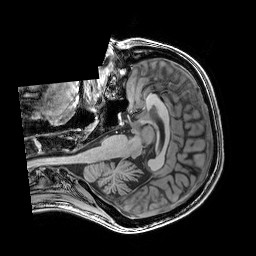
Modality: T1w
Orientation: axial
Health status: healthy
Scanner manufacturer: philips
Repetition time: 0.007619 s
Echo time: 0.00351 s